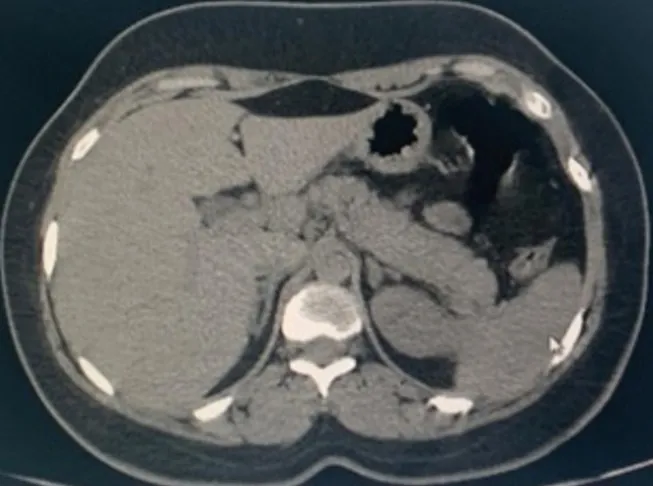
abdominal CT scan in axial section showing a tumefied pancreas with loss of its physiological lobulations associated with an infiltration of peripancreatic fat.
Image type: radiology (ct)